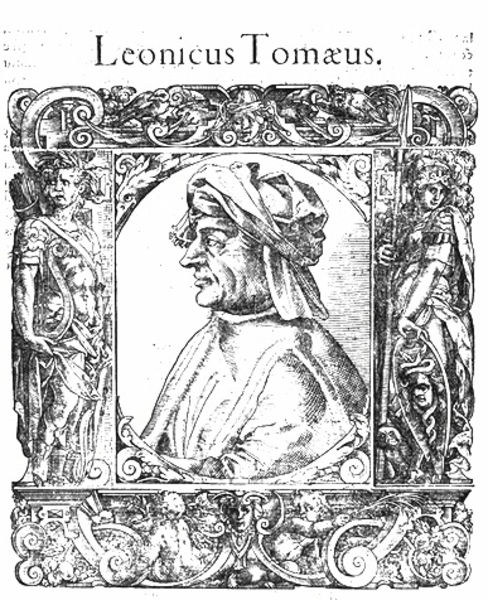
Titel: Bildnis des Nicolaus Leonicus Thomaeus
Künstler: Tobias Stimmer
Institution: (Seriendruck)
Schlagwörter: kopf, mann, vogel, weiß, frauen, fenster, frau, grau, hut, mund, nase, profil, schwarz, schal, tuch, ornament, alt, kappe, mütze, augen, barock, falten, gesicht, kragen, rahmen, bild, bildnis, herr, portrait, porträt, gewand, klassizismus, personen, kinn, lippen, renaissance, oval, rund, umrandung, putto, statue, kopfbedeckung, holzschnitt, schrift, seitlich, wangen, bogen, alter mann, grafik, graphik, linien, rand, figuren, lanze, kopftuch, dichter, ornamente, verzierung, name, schild, antike, buch, medaillon, geheimnis, umrahmung, druck, schwarz-weiß, schraffur, stich, künstler, text, buchstaben, rüstung, ornamental, fisch, mittelalter, krieger, speer, harfe, ornamentik, eule, turban, leier, köcher, pfeile, athena, medici, latein, rocaille, sperr, spieß, bandelwerk, rollwerk, berühmt, leonicus, leon, leonicus tomaeus, r, tomaeus, tomaus, veluten, filornament